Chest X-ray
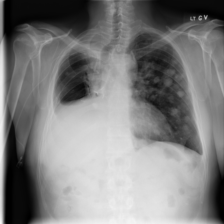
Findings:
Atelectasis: negative
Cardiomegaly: negative
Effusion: negative
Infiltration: negative
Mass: negative
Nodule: negative
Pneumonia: negative
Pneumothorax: negative
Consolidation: negative
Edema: negative
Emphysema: negative
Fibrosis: negative
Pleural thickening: negative
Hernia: negative